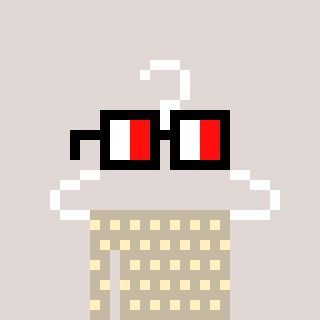
a pixel art character with square glasses with black frames and red eyes, a hanger-shaped head and a bege-colored body on a warm background